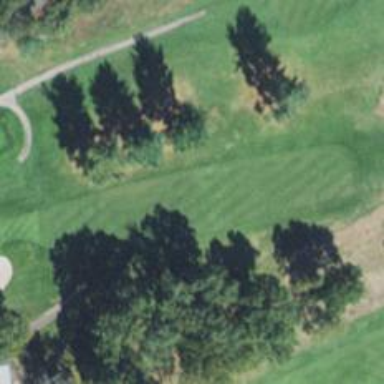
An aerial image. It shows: Golf hole.